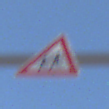
Verkehrszeichen: KinderRechts
Umgebung: Outdoor, Nature
Tageszeit: MorningAfternoon
Wetter: Clear
Licht: Natural
Jahreszeit: NotSpecified
Kontrast: HighContrast